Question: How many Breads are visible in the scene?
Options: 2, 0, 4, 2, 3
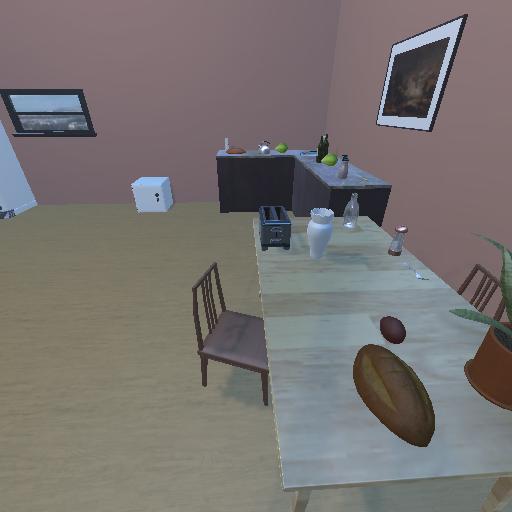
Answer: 2